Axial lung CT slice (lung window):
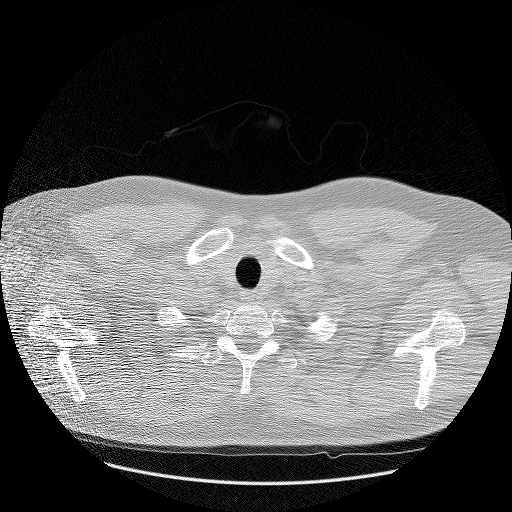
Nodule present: no